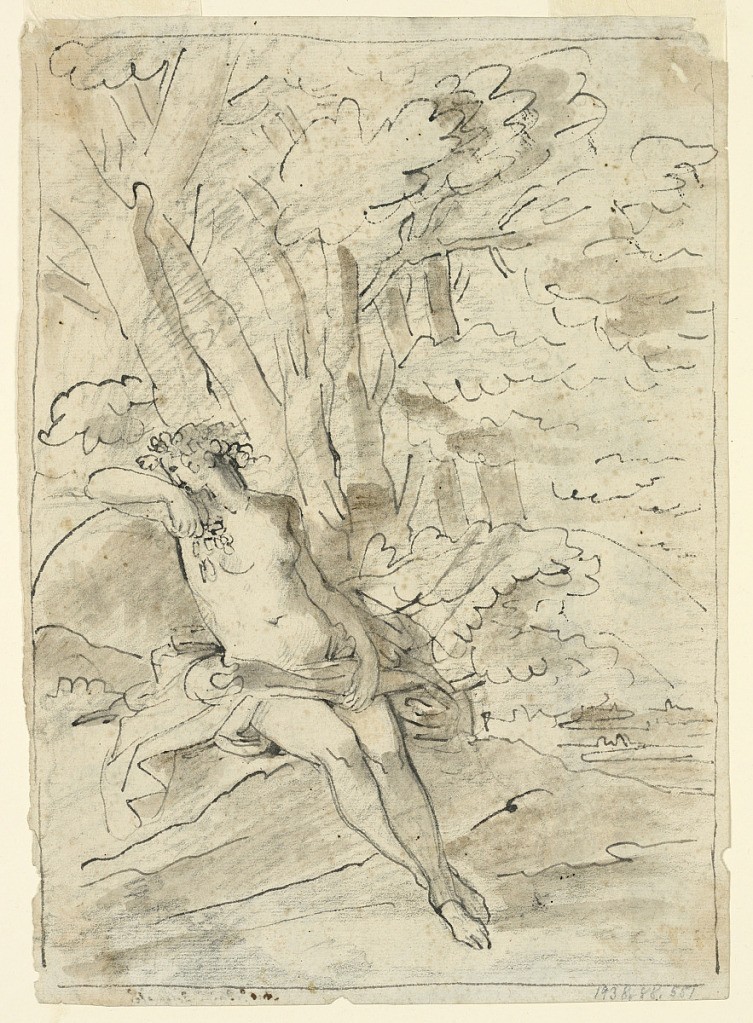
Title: Sketch, Landscape
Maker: Antonio Baini, active Bologna, Italy
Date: early 19th century
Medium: Black crayon on paper; verso: black crayon, pen and ink, brush and bistre wash
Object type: Drawing
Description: Vertical rectangle. Two trees stand in the left foreground. At right is a view of hills across a lake. Verso: a nude woman crowed by a wreath with cloth draped across her lap is shown seated in the woods. Framing black lines.